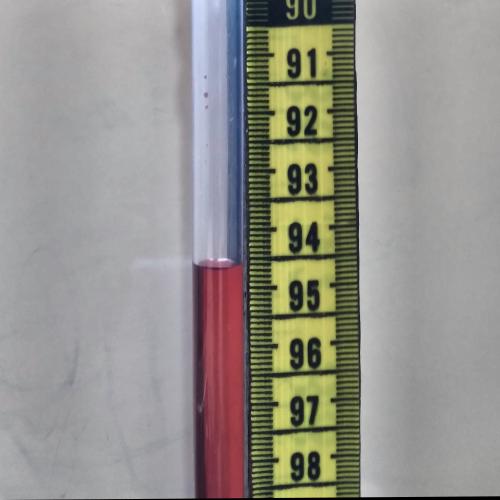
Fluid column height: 94.7 cm